Question: I am plotting a simple line graph like the following:

Recently a Customer had the requirement to change the interval on the graph so that each data point was right next to each other, and no dates are between them.
For example, the graph below would have 6 x-values and they would all be evenly spaced, and have the same dates 3-8-12, 3-24-12,4-4-12,4-13-12,4-15-12,4-17-12. We don't care about the dates in-between.
How can I do this in MSChart?
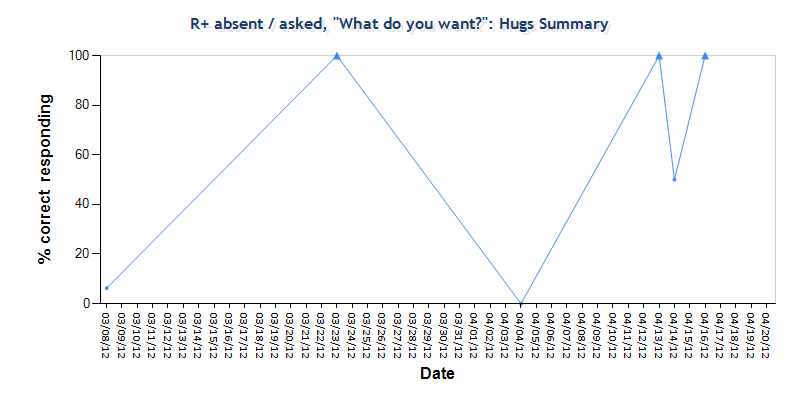
Answer: Try setting the 'Series.IsXValueIndexed = true;'
<URL>